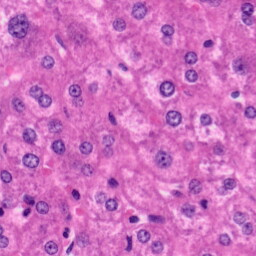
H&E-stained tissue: Liver